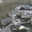
Label: 6